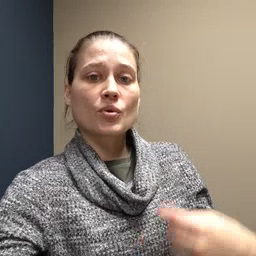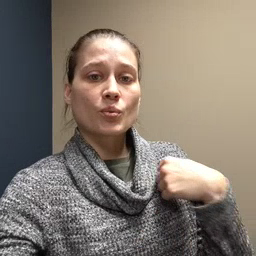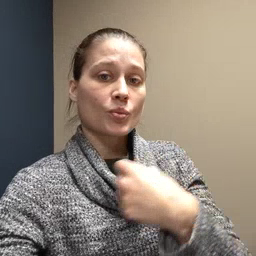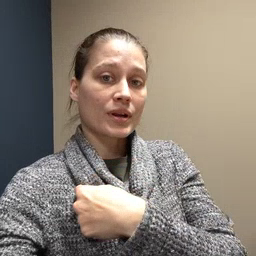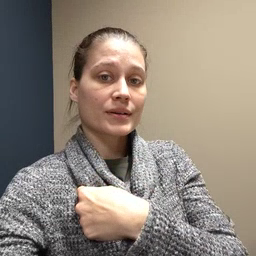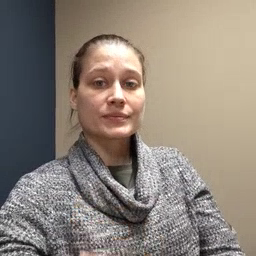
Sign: weus